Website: macys
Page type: gifting
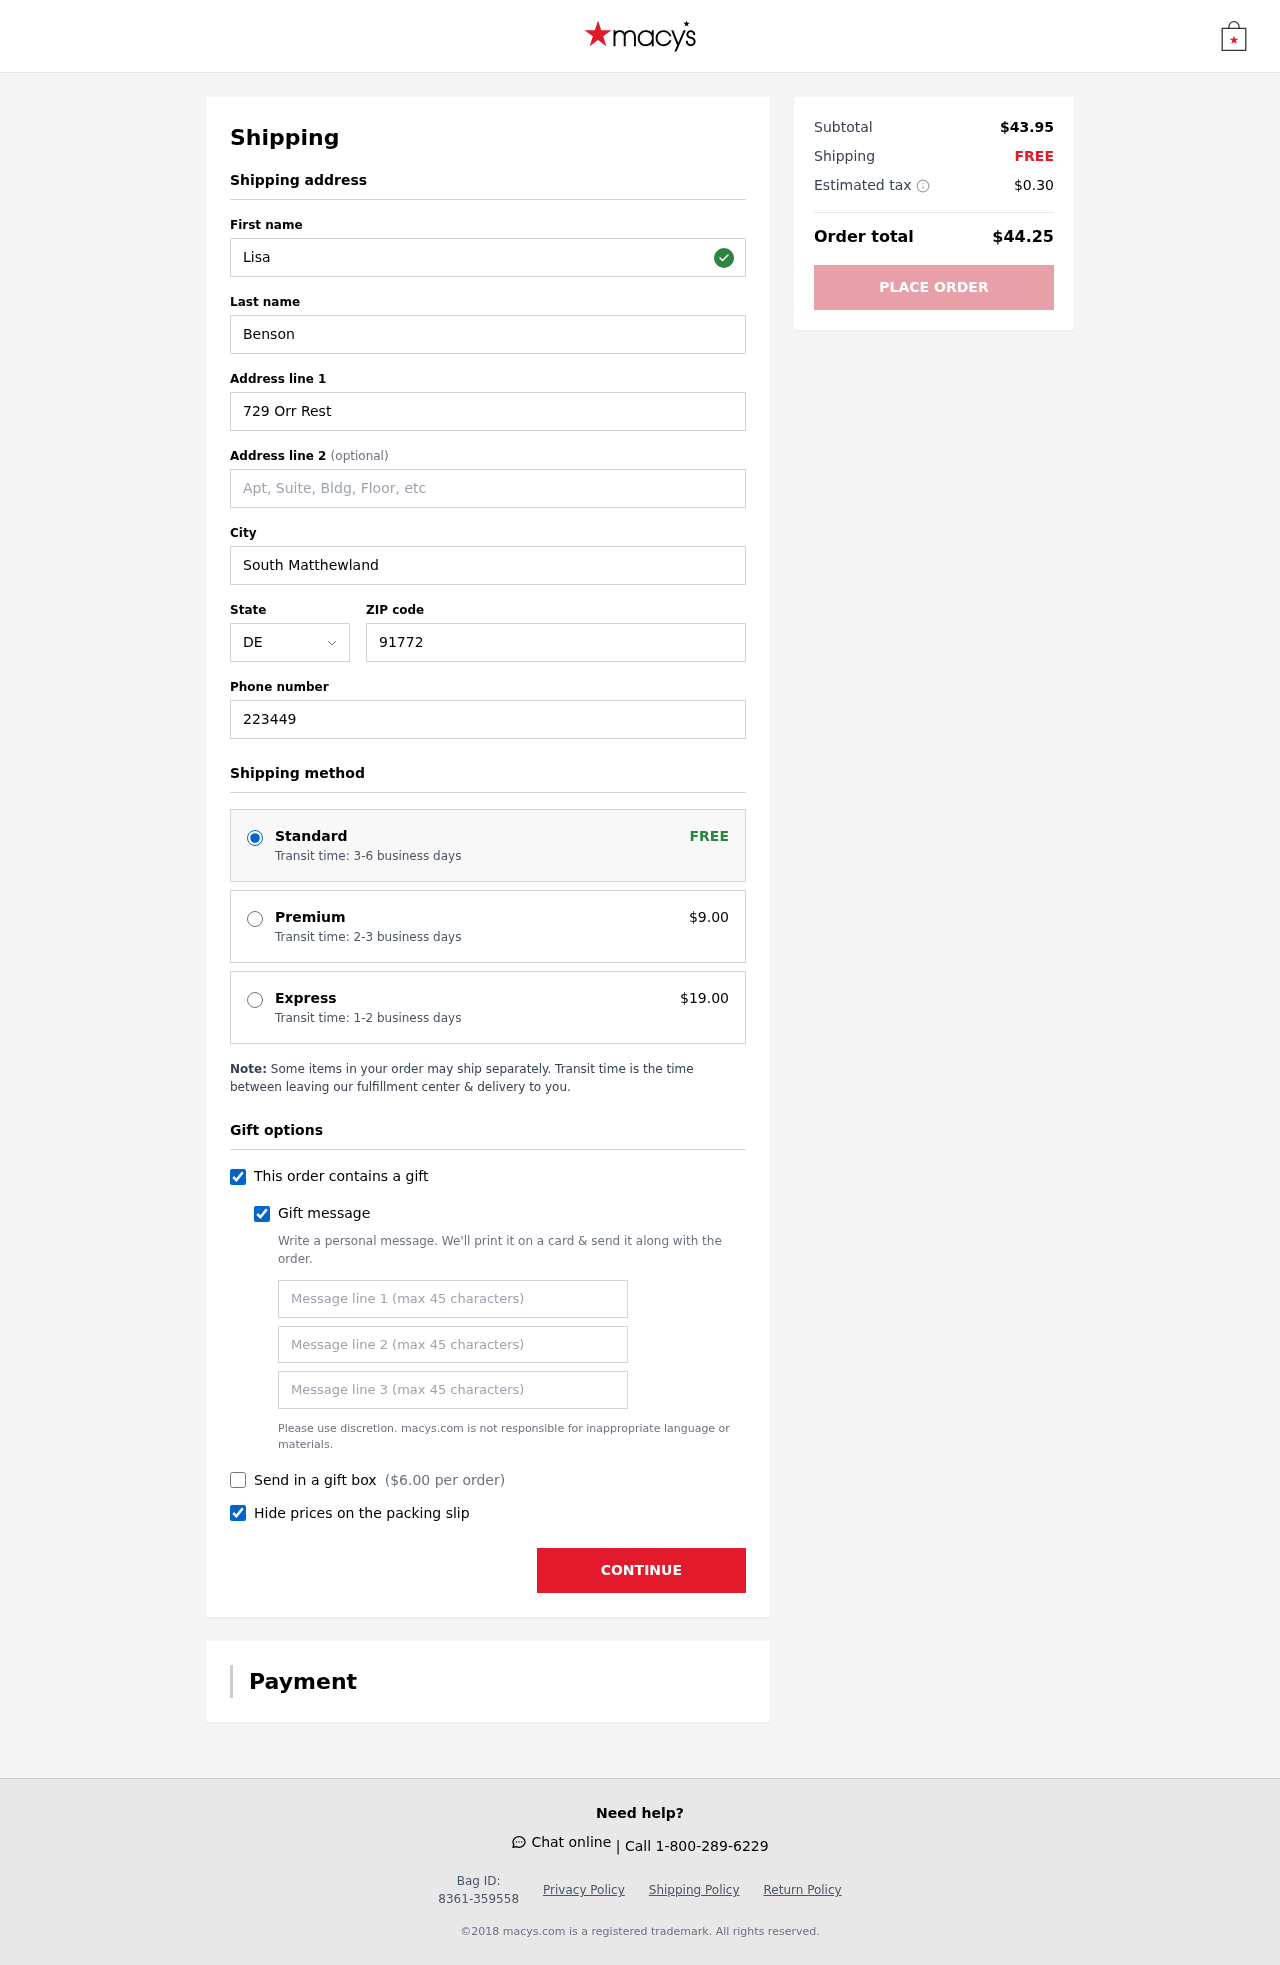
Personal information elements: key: PII_STATE_ABBR
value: DE
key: PII_FIRSTNAME
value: Lisa
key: PII_LASTNAME
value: Benson
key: PII_STREET
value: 729 Orr Rest
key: PII_CITY
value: South Matthewland
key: PII_POSTCODE
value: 91772
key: PII_PHONE
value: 2234496582
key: PII_GIFT_MESSAGE
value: Happy Birthday, Sarah! I know how much you’ve been wanting to hit the pavement with some fresh kicks—so I thought these would be perfect for your next run! Can’t wait to see you crushing those miles! Lisa
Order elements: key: ORDER_SHIPPING_STANDARD
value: Transit time: 3-6 business days
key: ORDER_SHIPPING_PREMIUM
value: Transit time: 2-3 business days
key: ORDER_SHIPPING_PREMIUM_PRICE
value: $9.00
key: ORDER_SHIPPING_EXPRESS
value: Transit time: 1-2 business days
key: ORDER_SHIPPING_EXPRESS_PRICE
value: $19.00
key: ORDER_GIFT_BOX_PRICE
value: $6.00
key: ORDER_SUBTOTAL
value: $43.95
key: ORDER_SHIPPING_COST
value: FREE
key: ORDER_TAX
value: $0.30
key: ORDER_TOTAL
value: $44.25